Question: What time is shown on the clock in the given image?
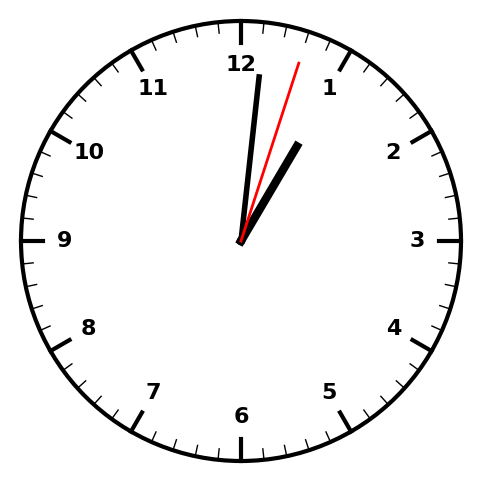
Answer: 01:01:03